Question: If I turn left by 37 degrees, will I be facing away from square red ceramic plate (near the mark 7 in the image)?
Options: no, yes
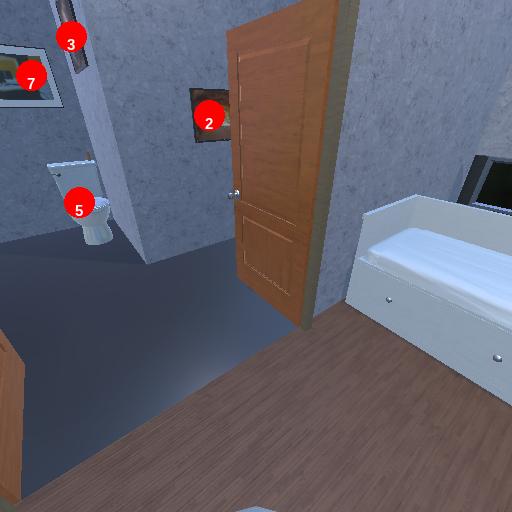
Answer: no